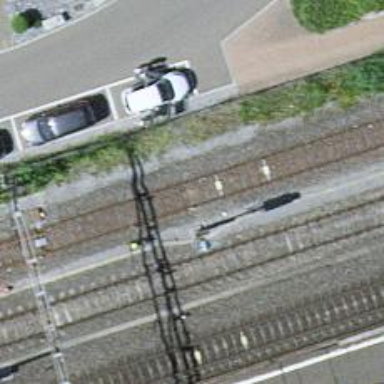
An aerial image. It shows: Railway signal.